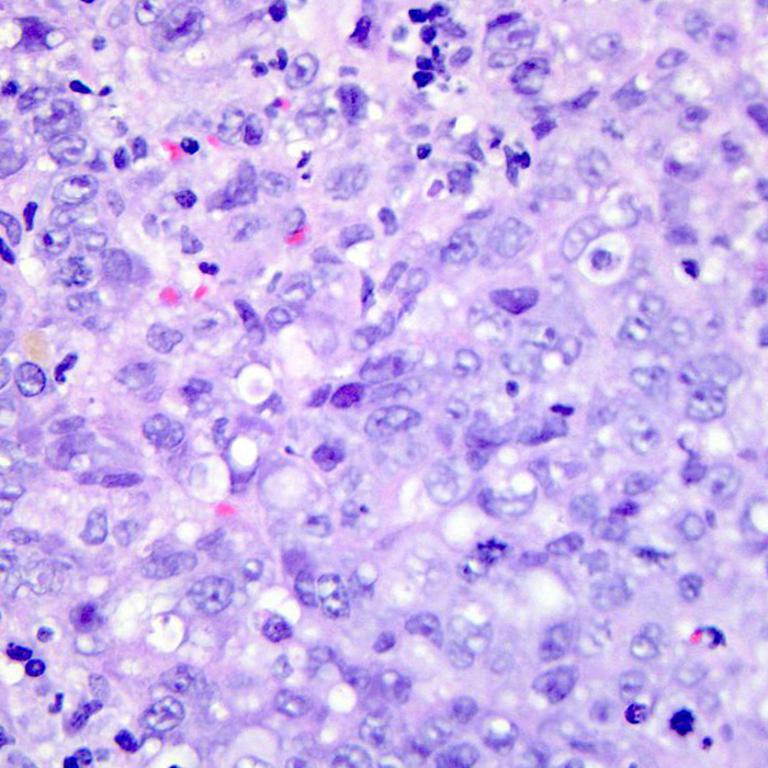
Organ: colon
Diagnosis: adenocarcinomas